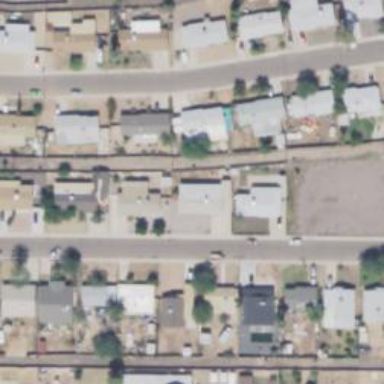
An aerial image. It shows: Alley classified as service road.